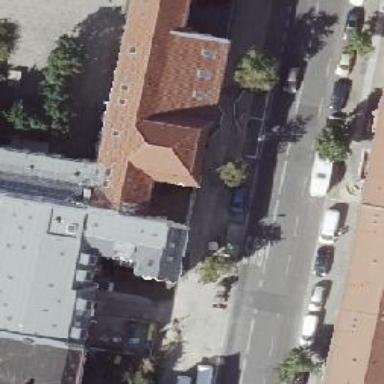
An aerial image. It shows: Prison building with gabled roof.